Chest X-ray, PA view. Patient: 56 years old, sex M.
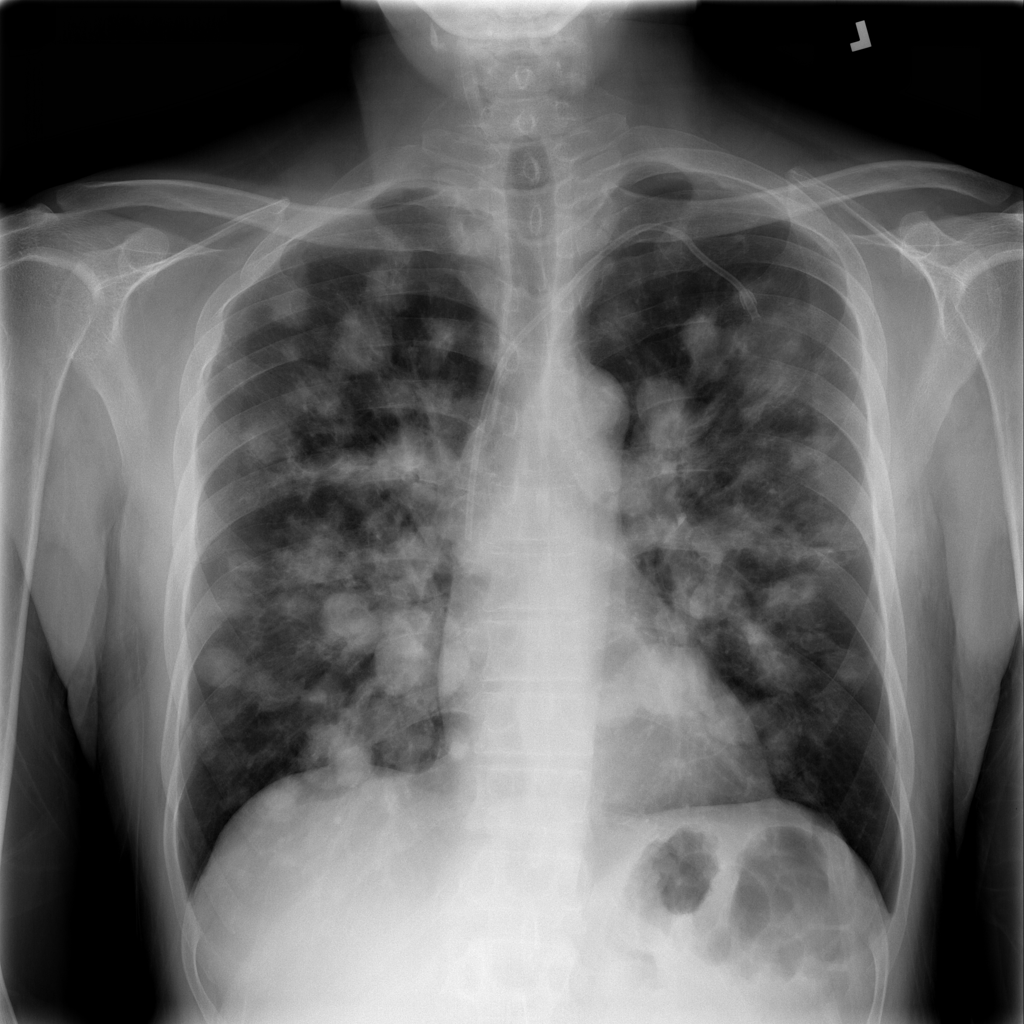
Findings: Mass